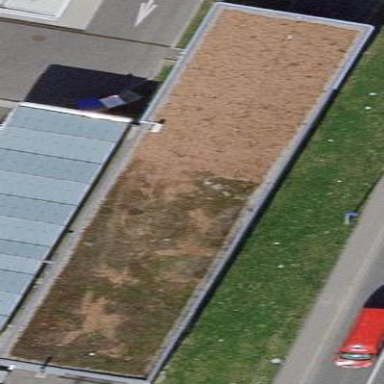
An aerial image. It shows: Building serving as car wash facility.